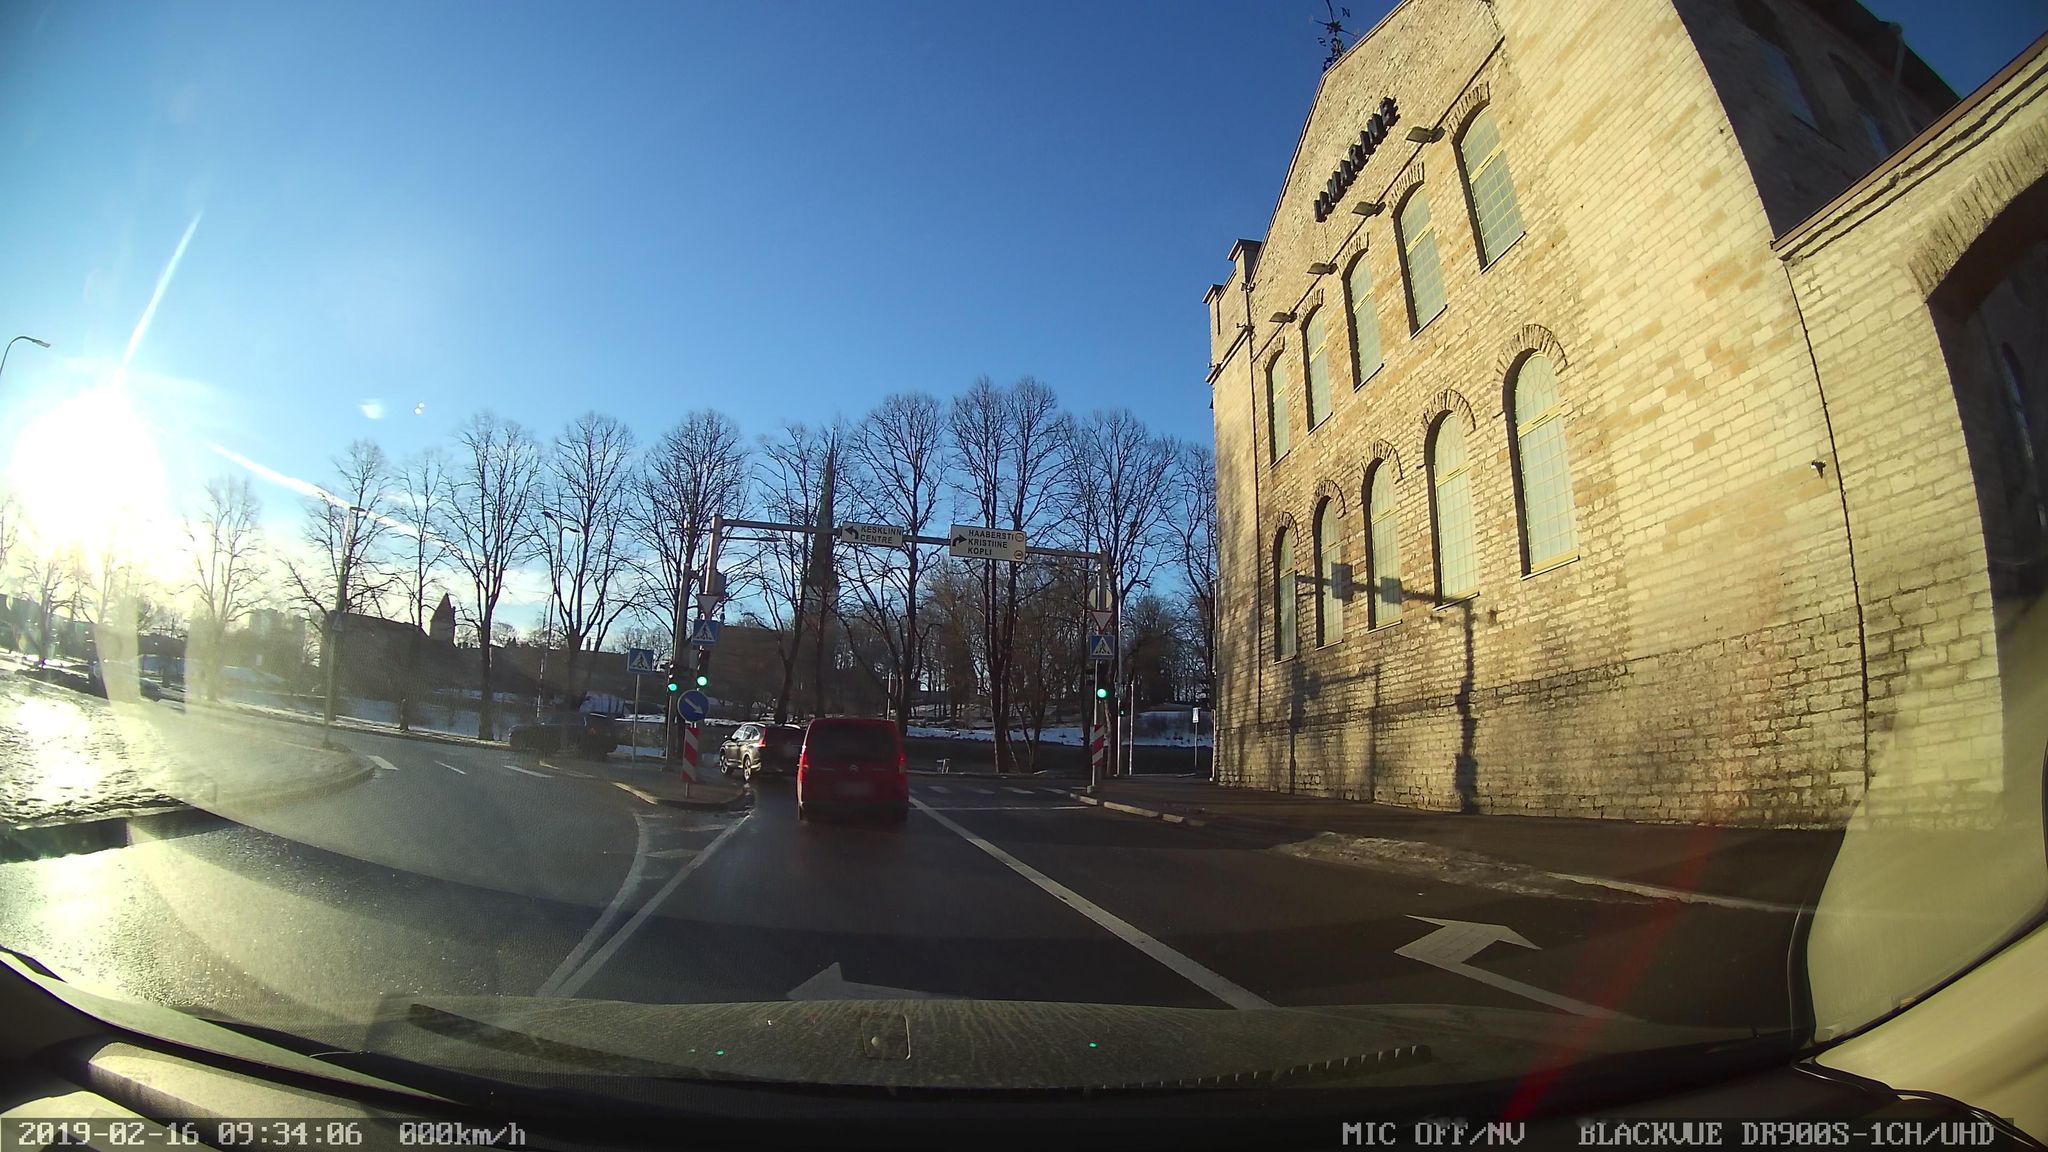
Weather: clear
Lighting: day
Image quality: good
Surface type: driving surface
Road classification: service
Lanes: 2
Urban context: urban centre
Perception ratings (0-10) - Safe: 0.78, Lively: 2.52, Beautiful: 3.99, Boring: 4.54, Depressing: 2.5, Wealthy: 1.12